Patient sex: M
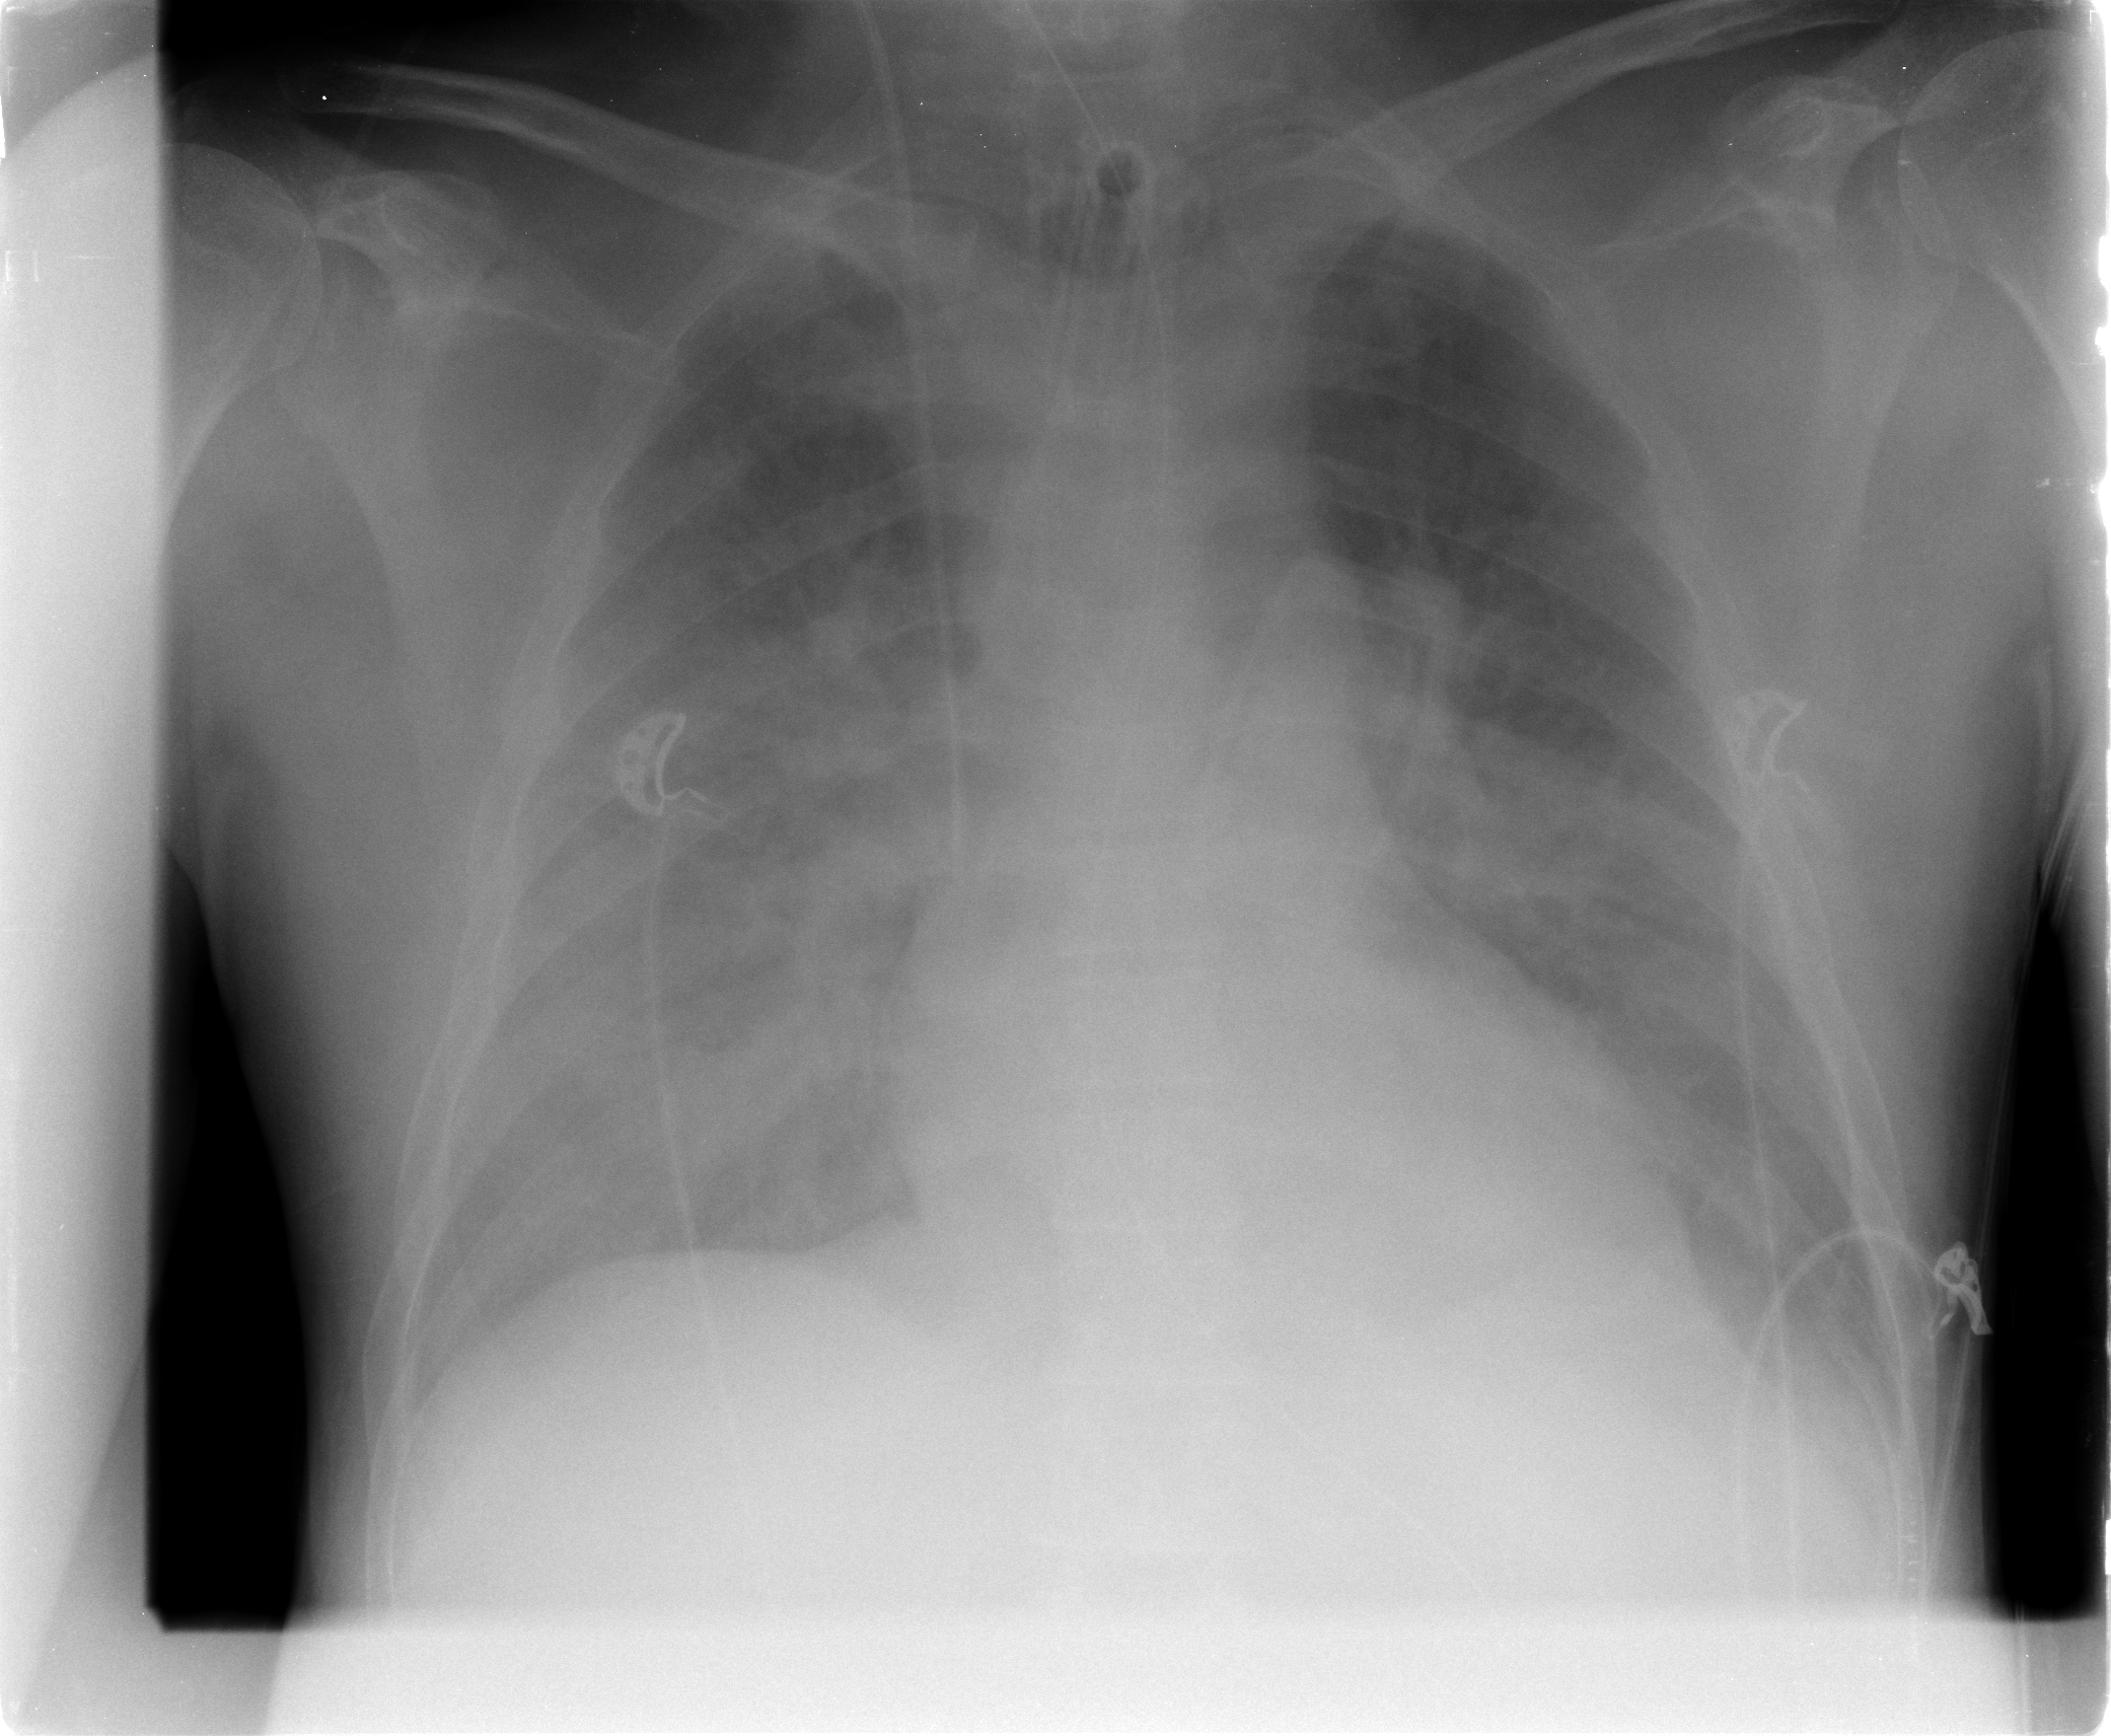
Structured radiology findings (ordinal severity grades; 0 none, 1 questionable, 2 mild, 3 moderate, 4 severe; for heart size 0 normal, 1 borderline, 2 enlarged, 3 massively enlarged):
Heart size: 0
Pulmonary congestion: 2
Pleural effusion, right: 2
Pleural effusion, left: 2
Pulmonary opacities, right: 3
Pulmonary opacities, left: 2
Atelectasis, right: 2
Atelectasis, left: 2